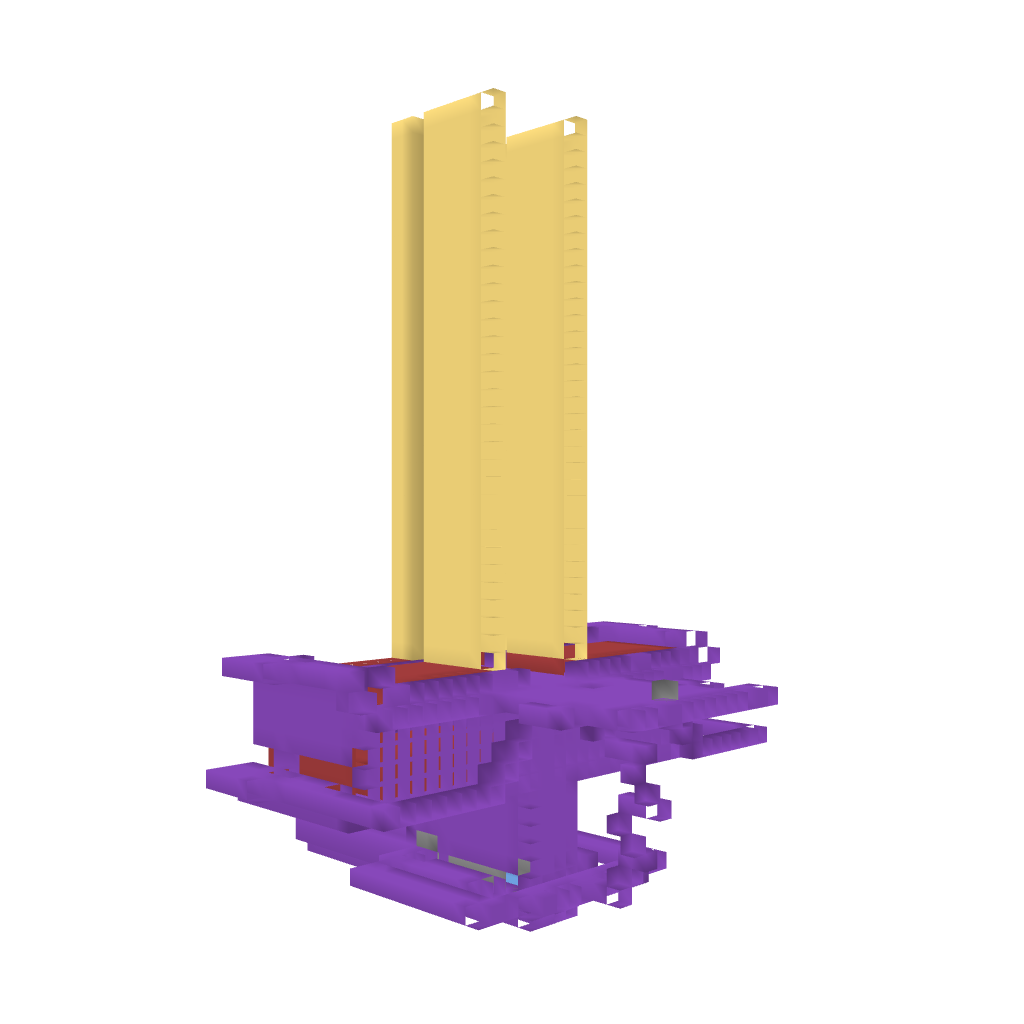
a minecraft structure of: Automatic Redstone 25x8-Shot TNT-Gun bad low quality